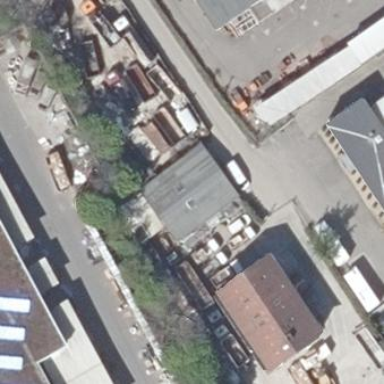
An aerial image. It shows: Commercial building.